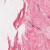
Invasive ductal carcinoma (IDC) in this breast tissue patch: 0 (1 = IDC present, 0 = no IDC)